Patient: sex M, age 52
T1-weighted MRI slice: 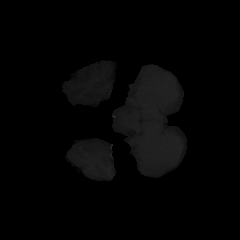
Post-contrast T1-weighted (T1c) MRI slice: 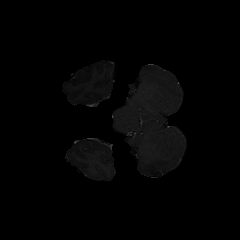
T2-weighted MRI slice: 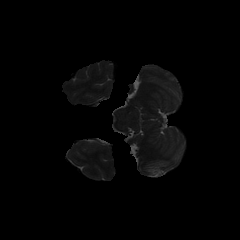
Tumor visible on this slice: no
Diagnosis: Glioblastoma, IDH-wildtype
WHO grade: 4